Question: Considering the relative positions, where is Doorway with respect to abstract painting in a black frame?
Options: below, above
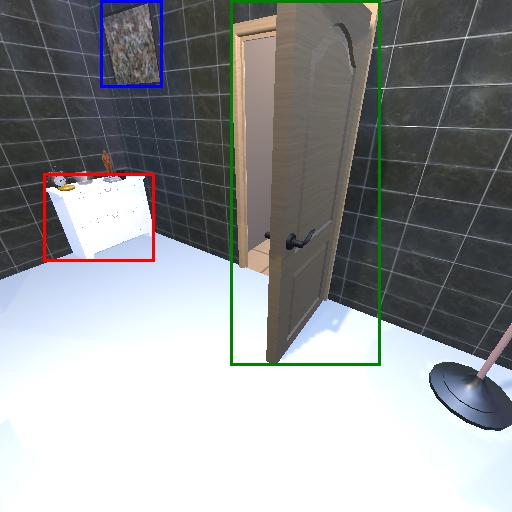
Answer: below